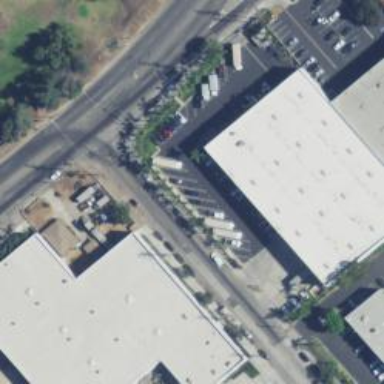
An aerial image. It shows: Warehouse building.